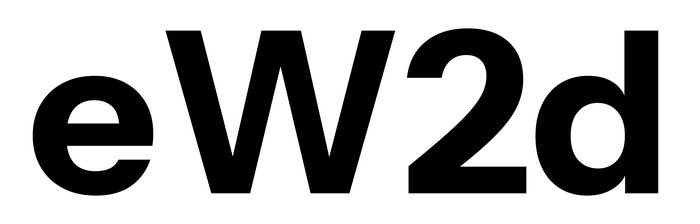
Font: InstrumentSans_Bold